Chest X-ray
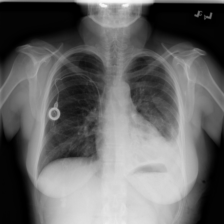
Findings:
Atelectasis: negative
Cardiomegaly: negative
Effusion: negative
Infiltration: negative
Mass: negative
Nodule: negative
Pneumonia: negative
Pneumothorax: positive
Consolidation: negative
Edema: negative
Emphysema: negative
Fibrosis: negative
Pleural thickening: negative
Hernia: negative